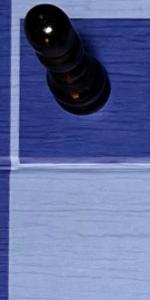
Label: Empty